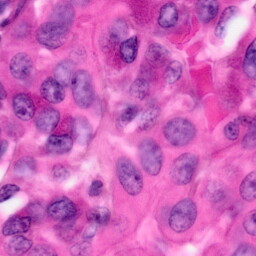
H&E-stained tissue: Pancreatic